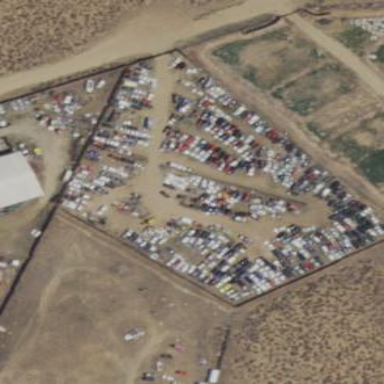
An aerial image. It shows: Scrap yard situated in industrial area.